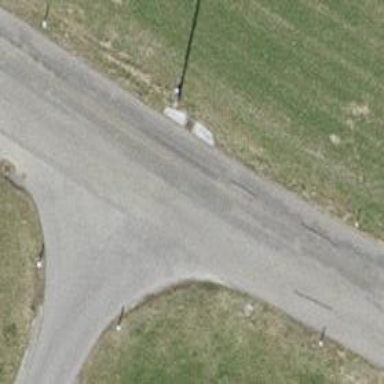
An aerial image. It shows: Unclassified road with asphalt surface.